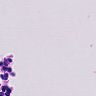
Metastatic tissue present: no